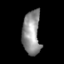
Tissue: skin
Cell type: Epithelial cells
Senescence score: 0.2326
Nuclear area (px): 764
Mean DAPI intensity: 144.296